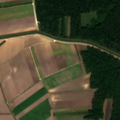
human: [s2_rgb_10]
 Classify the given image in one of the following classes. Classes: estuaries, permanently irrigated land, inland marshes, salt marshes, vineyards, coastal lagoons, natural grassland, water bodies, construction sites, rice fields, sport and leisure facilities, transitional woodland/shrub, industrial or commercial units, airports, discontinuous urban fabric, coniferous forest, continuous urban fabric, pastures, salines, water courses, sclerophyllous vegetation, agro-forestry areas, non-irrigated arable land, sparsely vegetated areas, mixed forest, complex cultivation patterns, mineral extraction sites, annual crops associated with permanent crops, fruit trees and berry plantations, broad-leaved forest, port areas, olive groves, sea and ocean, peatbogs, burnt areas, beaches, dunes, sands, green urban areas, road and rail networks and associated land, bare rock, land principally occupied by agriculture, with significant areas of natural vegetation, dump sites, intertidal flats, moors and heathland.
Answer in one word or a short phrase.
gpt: non-irrigated arable land, broad-leaved forest